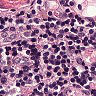
Metastatic tissue present: no